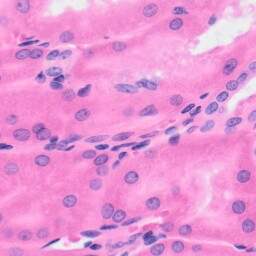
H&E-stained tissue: Kidney